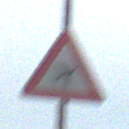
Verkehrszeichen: FlugbetriebLinks
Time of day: Midday
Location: Roofed (Beach)
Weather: Overcast
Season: NotSpecified
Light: Natural